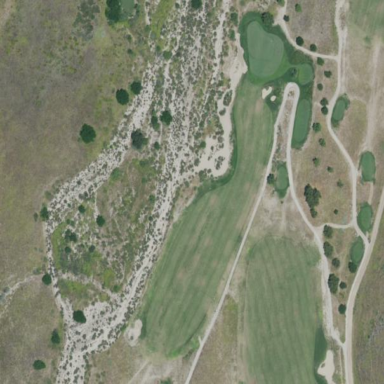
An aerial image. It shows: Landform featuring golf lateral water hazard.